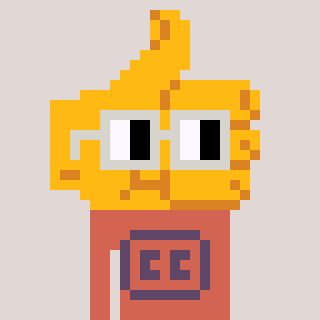
a pixel art character with square light gray glasses, a thumbsup-shaped head and a peachy-colored body on a warm background